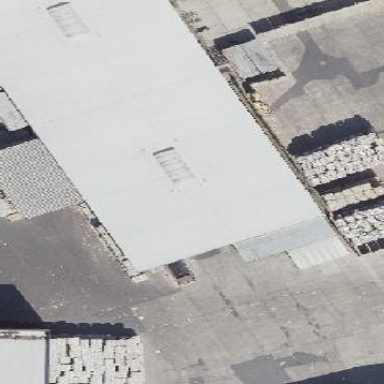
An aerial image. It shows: Industrial building.